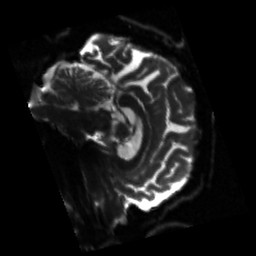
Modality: sbref
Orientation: sagittal
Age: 66
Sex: male
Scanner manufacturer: siemens
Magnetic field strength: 3 T
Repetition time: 3.23 s
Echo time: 0.0892 s